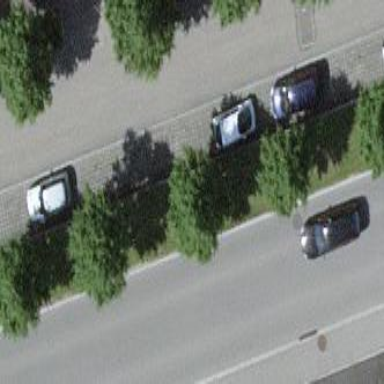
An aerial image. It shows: Street-side parking with parallel orientation.